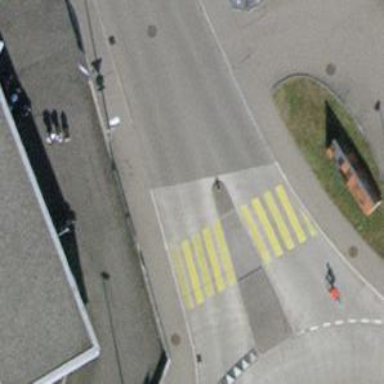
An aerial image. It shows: Uncontrolled zebra crossing with pedestrian island.